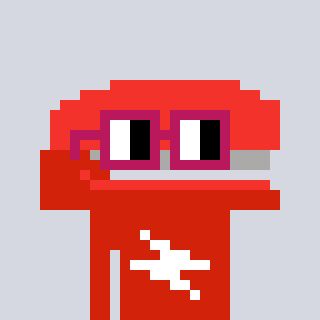
a pixel art character with square dark red glasses, a stapler-shaped head and a red-colored body on a cool background